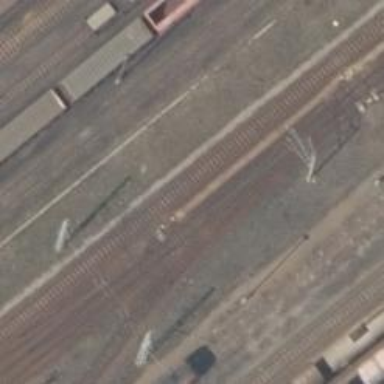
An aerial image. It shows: Railway switch.